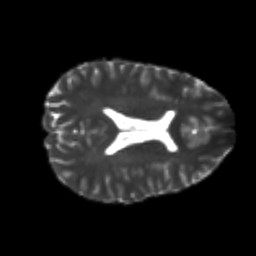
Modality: T2w
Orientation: axial
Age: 25
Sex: male
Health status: healthy
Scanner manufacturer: philips
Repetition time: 7.385 s
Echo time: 0.08599 s